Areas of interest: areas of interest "Commercial service"
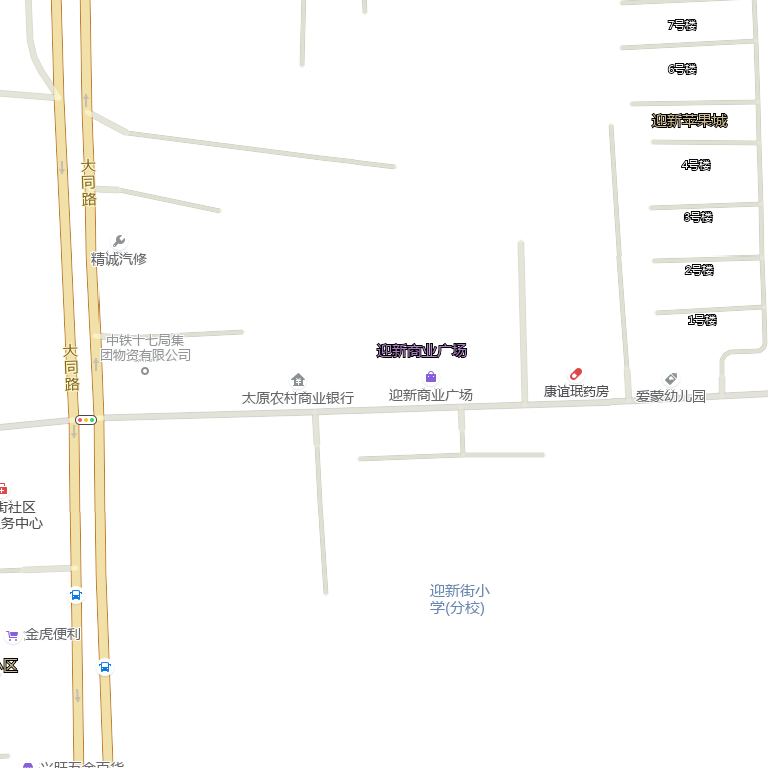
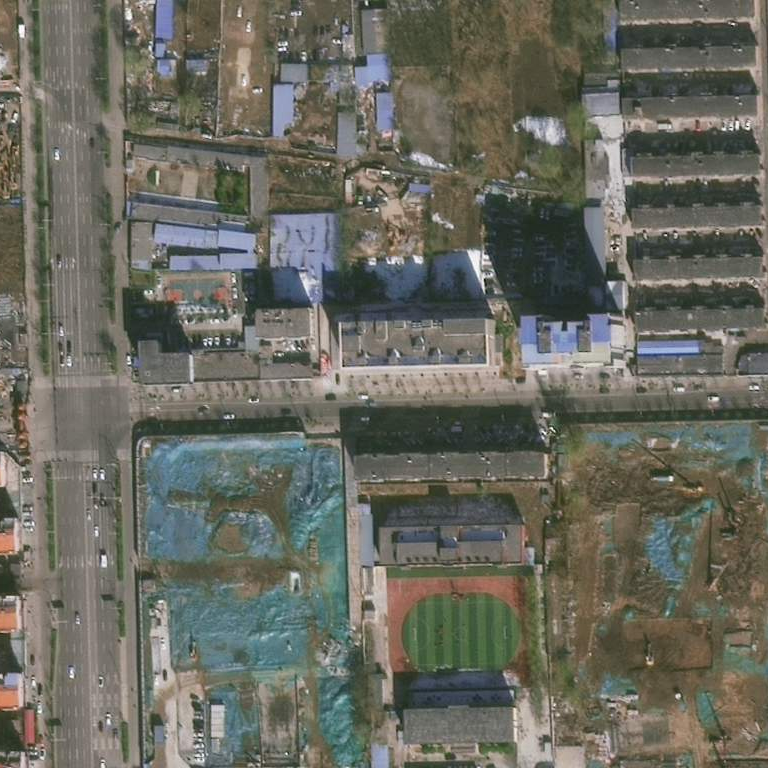